A scalogram of one vibration snapshot from a rotating bearing is shown, computed with a continuous wavelet transform. Classify the bearing condition as one of: normal, inner_race, outer_race, ball.
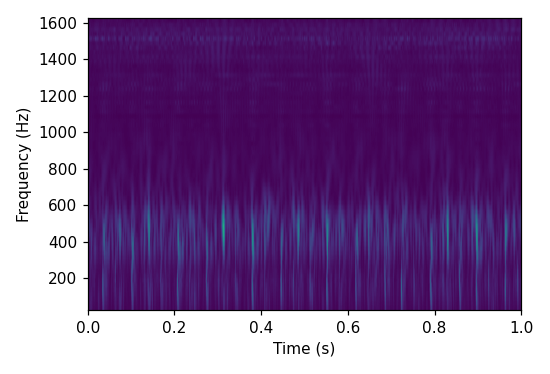
Answer: outer_race